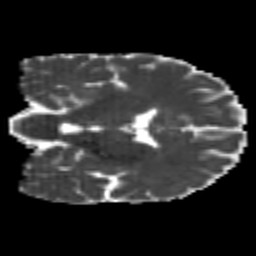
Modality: MD
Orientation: coronal
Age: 23
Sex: male
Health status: healthy
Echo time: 0.074 s